Current action and preconditions to check: trajectory_clear

Your task: For each precondition in the list above, predict whether it will hold at this action.

Consider the current scene as observed from the mobile robot's camera, and analyze the predicted future states of all dynamic agents (e.g., people, animals, vehicles, or any moving entities) within the NEXT SECOND.

IMPORTANT: Only answer "very likely" if you are absolutely certain—based on strong, clear evidence—that a dynamic agent will violate the precondition in the predicted future state. Do NOT answer "very likely" for unlikely, ambiguous, or low-probability risks.

Ask yourself for each precondition: Is there a high probability, with clear and convincing evidence, that the predicted future states of any dynamic agent will interfere with the predicted future state of the currently executing action within the NEXT SECOND, causing that precondition to fail?

Assess the risk level based on these predictions. Use "likely" or "very likely" if motions create a clear risk of interference.

Use "neutral" or "improbable" if agents are nearby but their predicted paths are clearly diverging or non-conflicting.

Failure Risk Categories: "very improbable", "improbable", "neutral", "likely", "very likely"

Answer Format: Output ONLY the probability_of_failure value from these categories: "very improbable", "improbable", "neutral", "likely", "very likely"

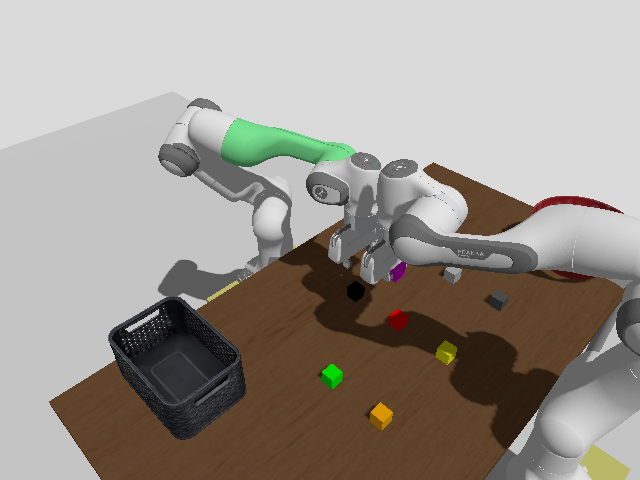

Answer: improbable